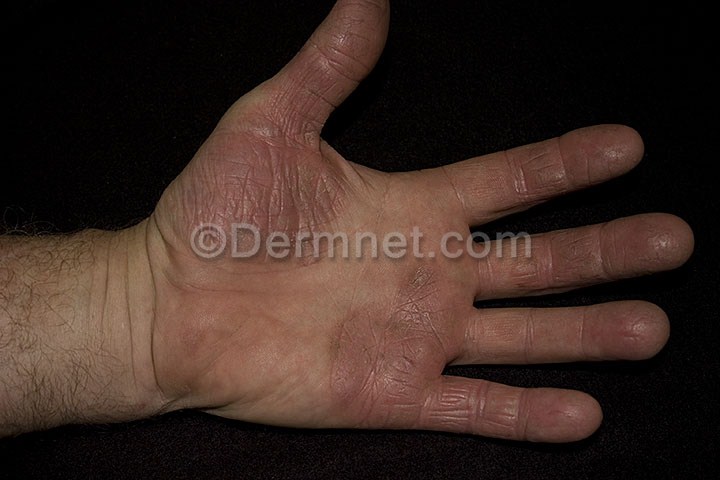
Disease: Psoriasis pictures Lichen Planus and related diseases